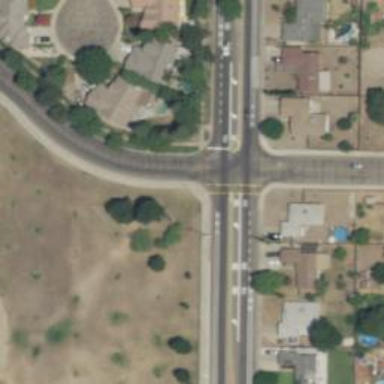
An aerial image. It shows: Uncontrolled road crossing with markings in the form of lines.